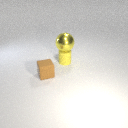
small brown rubber cube in front of small yellow rubber cylinder